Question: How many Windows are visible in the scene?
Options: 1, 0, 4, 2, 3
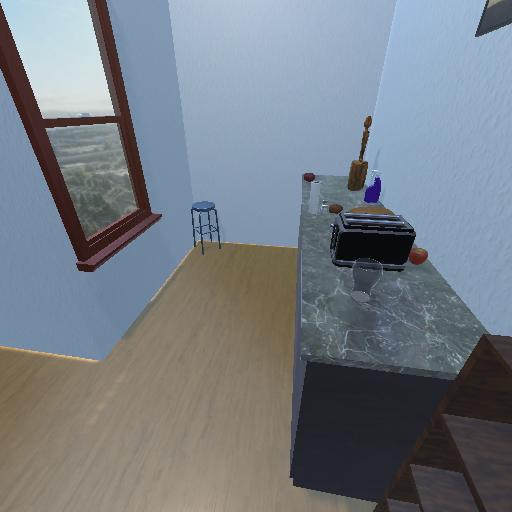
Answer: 1